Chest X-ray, PA view. Patient: 55 years old, sex F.
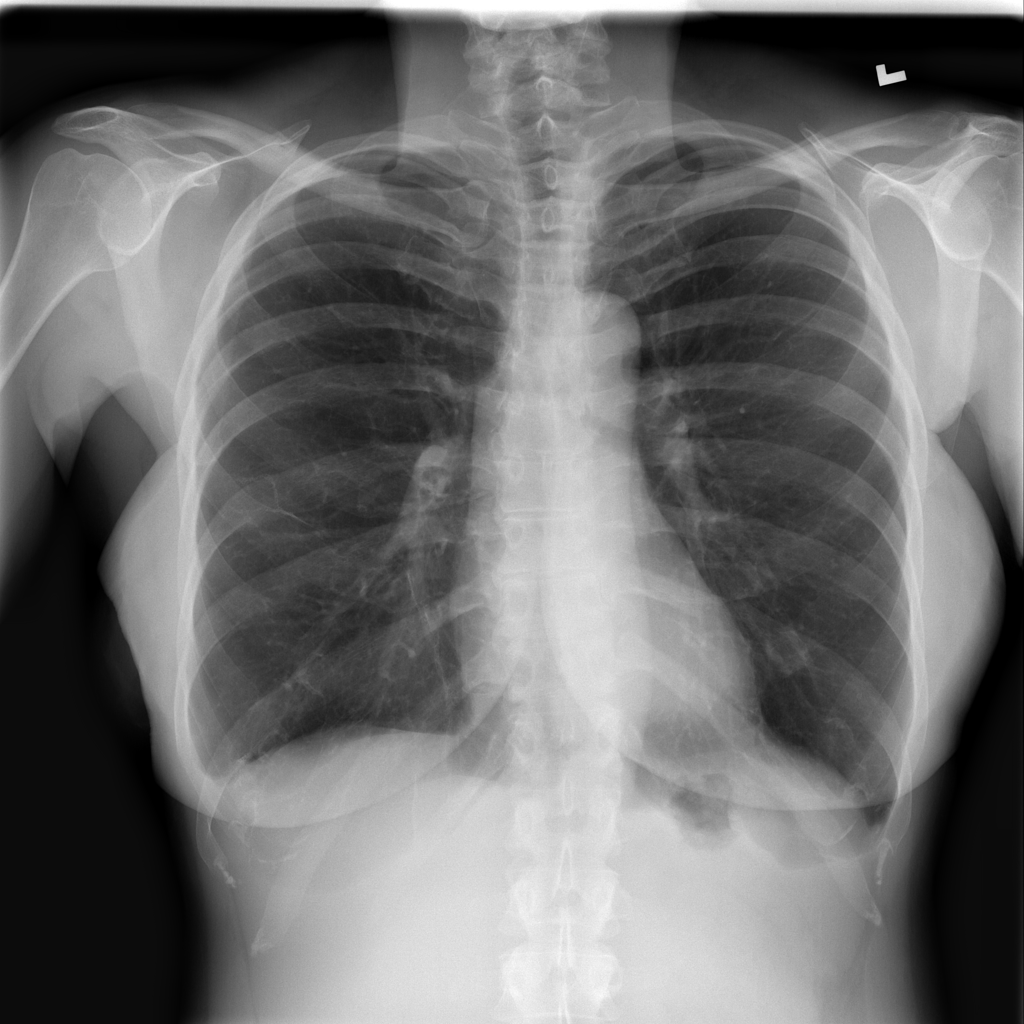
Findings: Pneumothorax